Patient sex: M
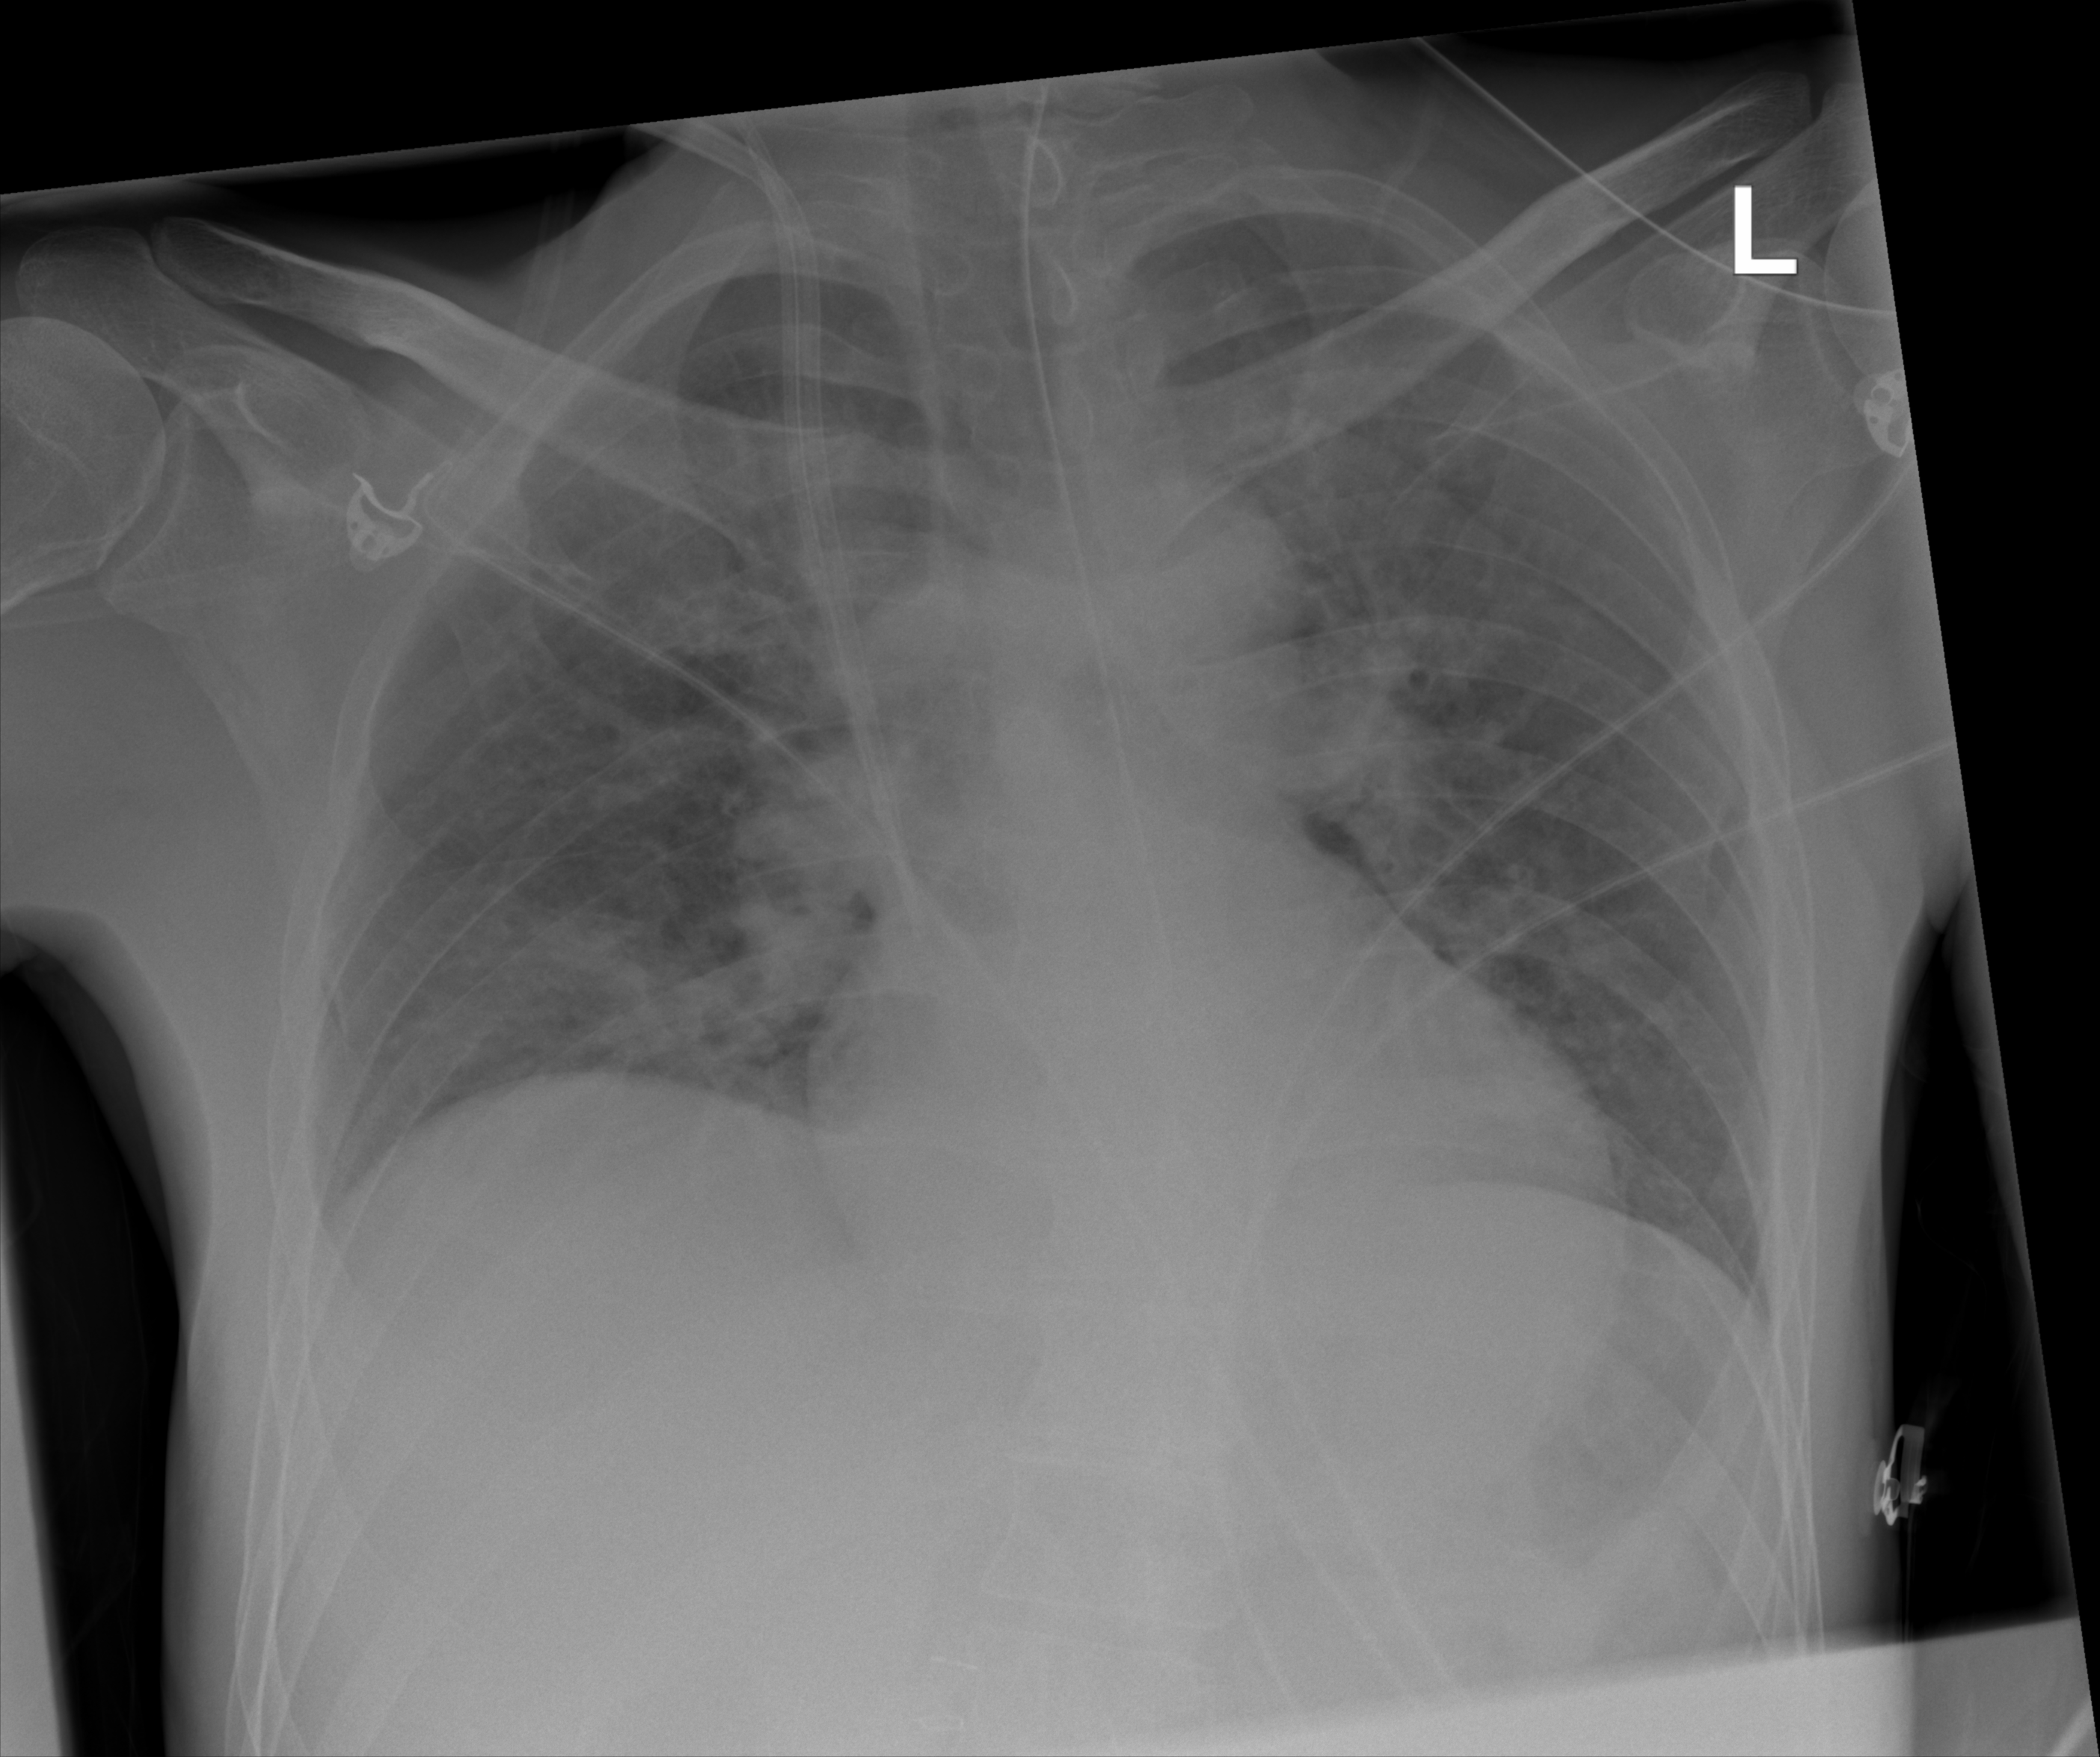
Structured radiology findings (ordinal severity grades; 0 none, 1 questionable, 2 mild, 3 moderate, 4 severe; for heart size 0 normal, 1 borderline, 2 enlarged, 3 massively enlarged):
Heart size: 1
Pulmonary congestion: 2
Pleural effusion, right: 0
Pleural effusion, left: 0
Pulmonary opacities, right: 2
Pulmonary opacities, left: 2
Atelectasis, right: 2
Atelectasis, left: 0